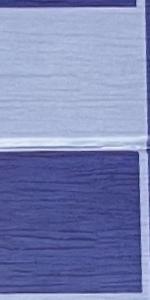
Label: Empty